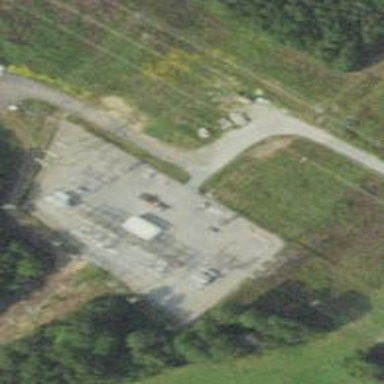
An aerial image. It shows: There is distribution substation enclosed by fence.